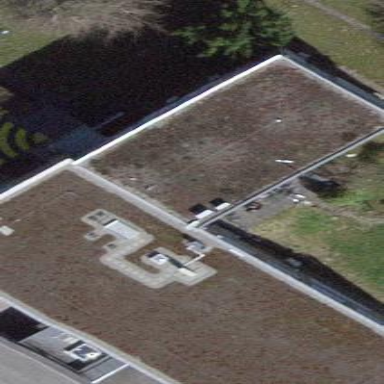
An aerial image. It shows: Industrial building.